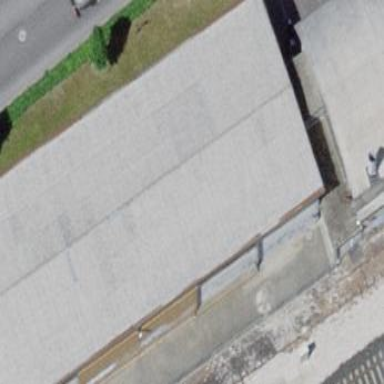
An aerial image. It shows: Industrial building.